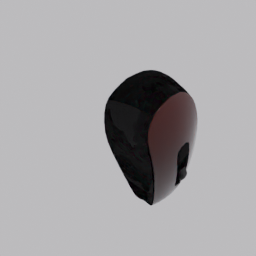
Label: electronics